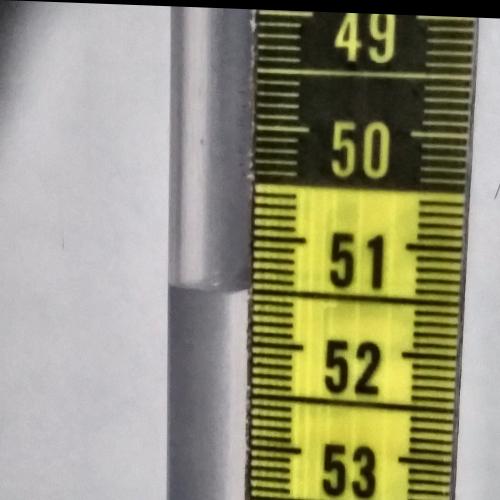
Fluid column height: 51.5 cm